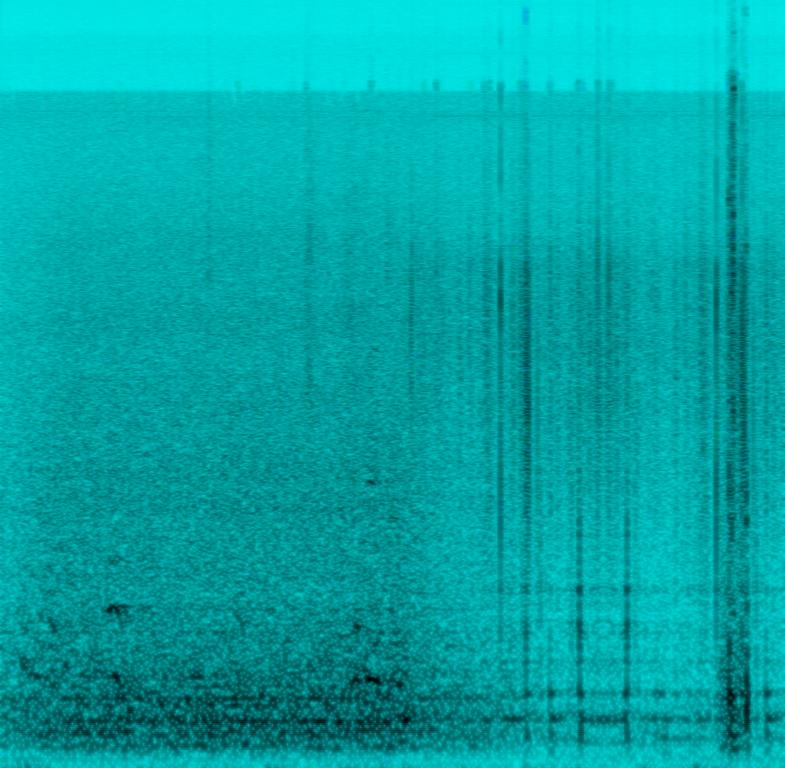
The low quality recording features a live performance of folk songs played by flute, strings and energetic drums. The recording is noisy and in mono, as the audio is crackling and it sounds energetic and kind of addictive thanks to that flute and strings melody.